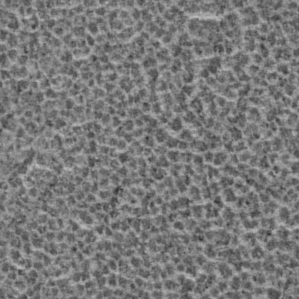
Label: frost